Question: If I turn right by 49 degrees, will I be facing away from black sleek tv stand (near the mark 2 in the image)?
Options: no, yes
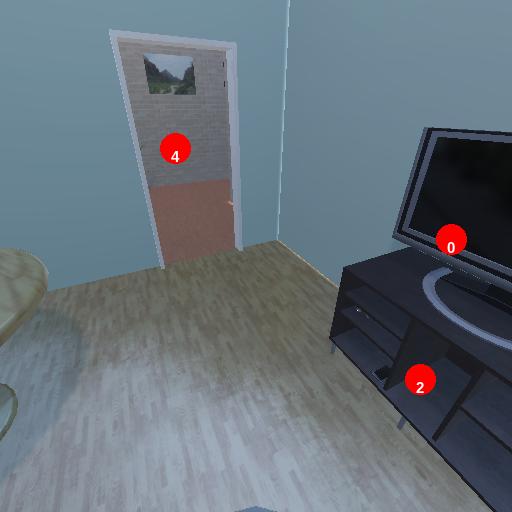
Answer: no